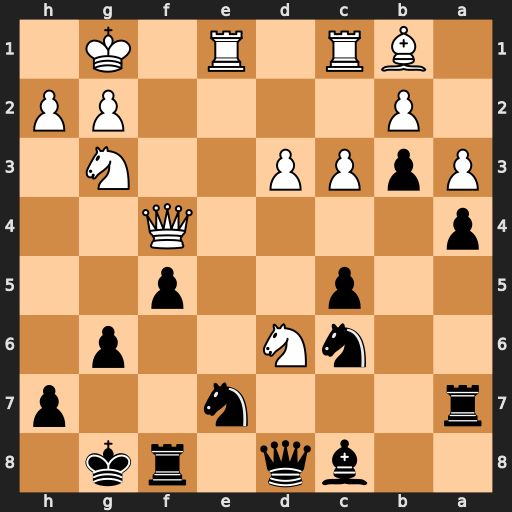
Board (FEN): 2bq1rk1/r3n2p/2nN2p1/2p2p2/p4Q2/PpPP2N1/1P4PP/1BR1R1K1
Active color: b
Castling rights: -
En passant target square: -
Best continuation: Nd5 Qc4 Qxd6